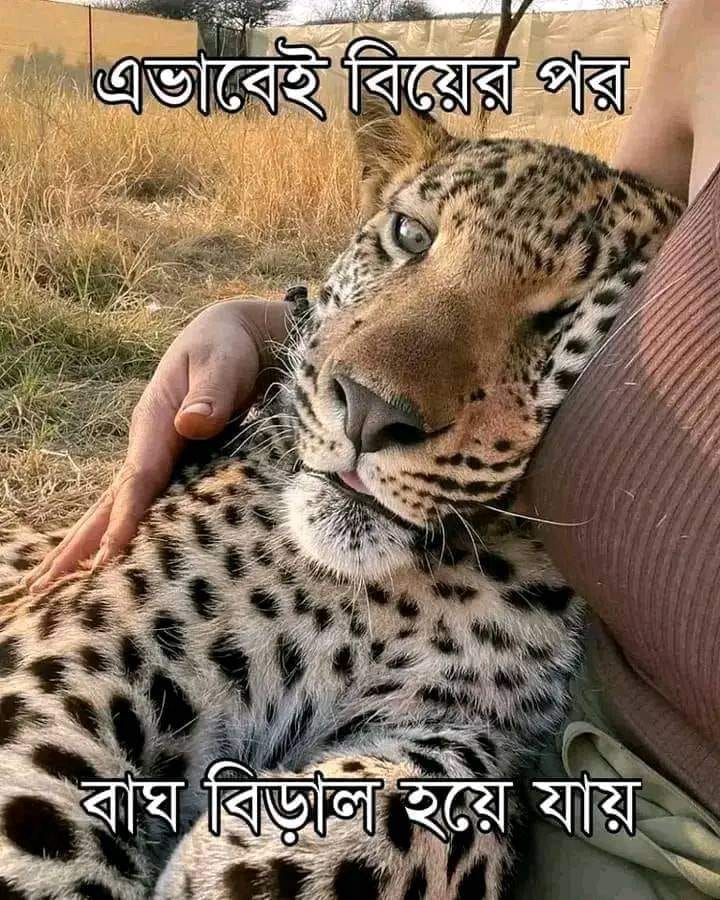
Text: এভাবেই বিয়ের পর বাঘ বিড়াল হয়ে যায়
Label: Non Hate